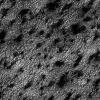
Atmospheric dust classification: not_dusty